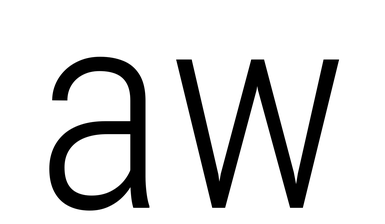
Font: Roboto_Condensed_Light